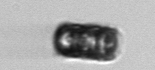
Label: Paralia_sulcata